Fundus camera: canon
Shooting center: optic_disc
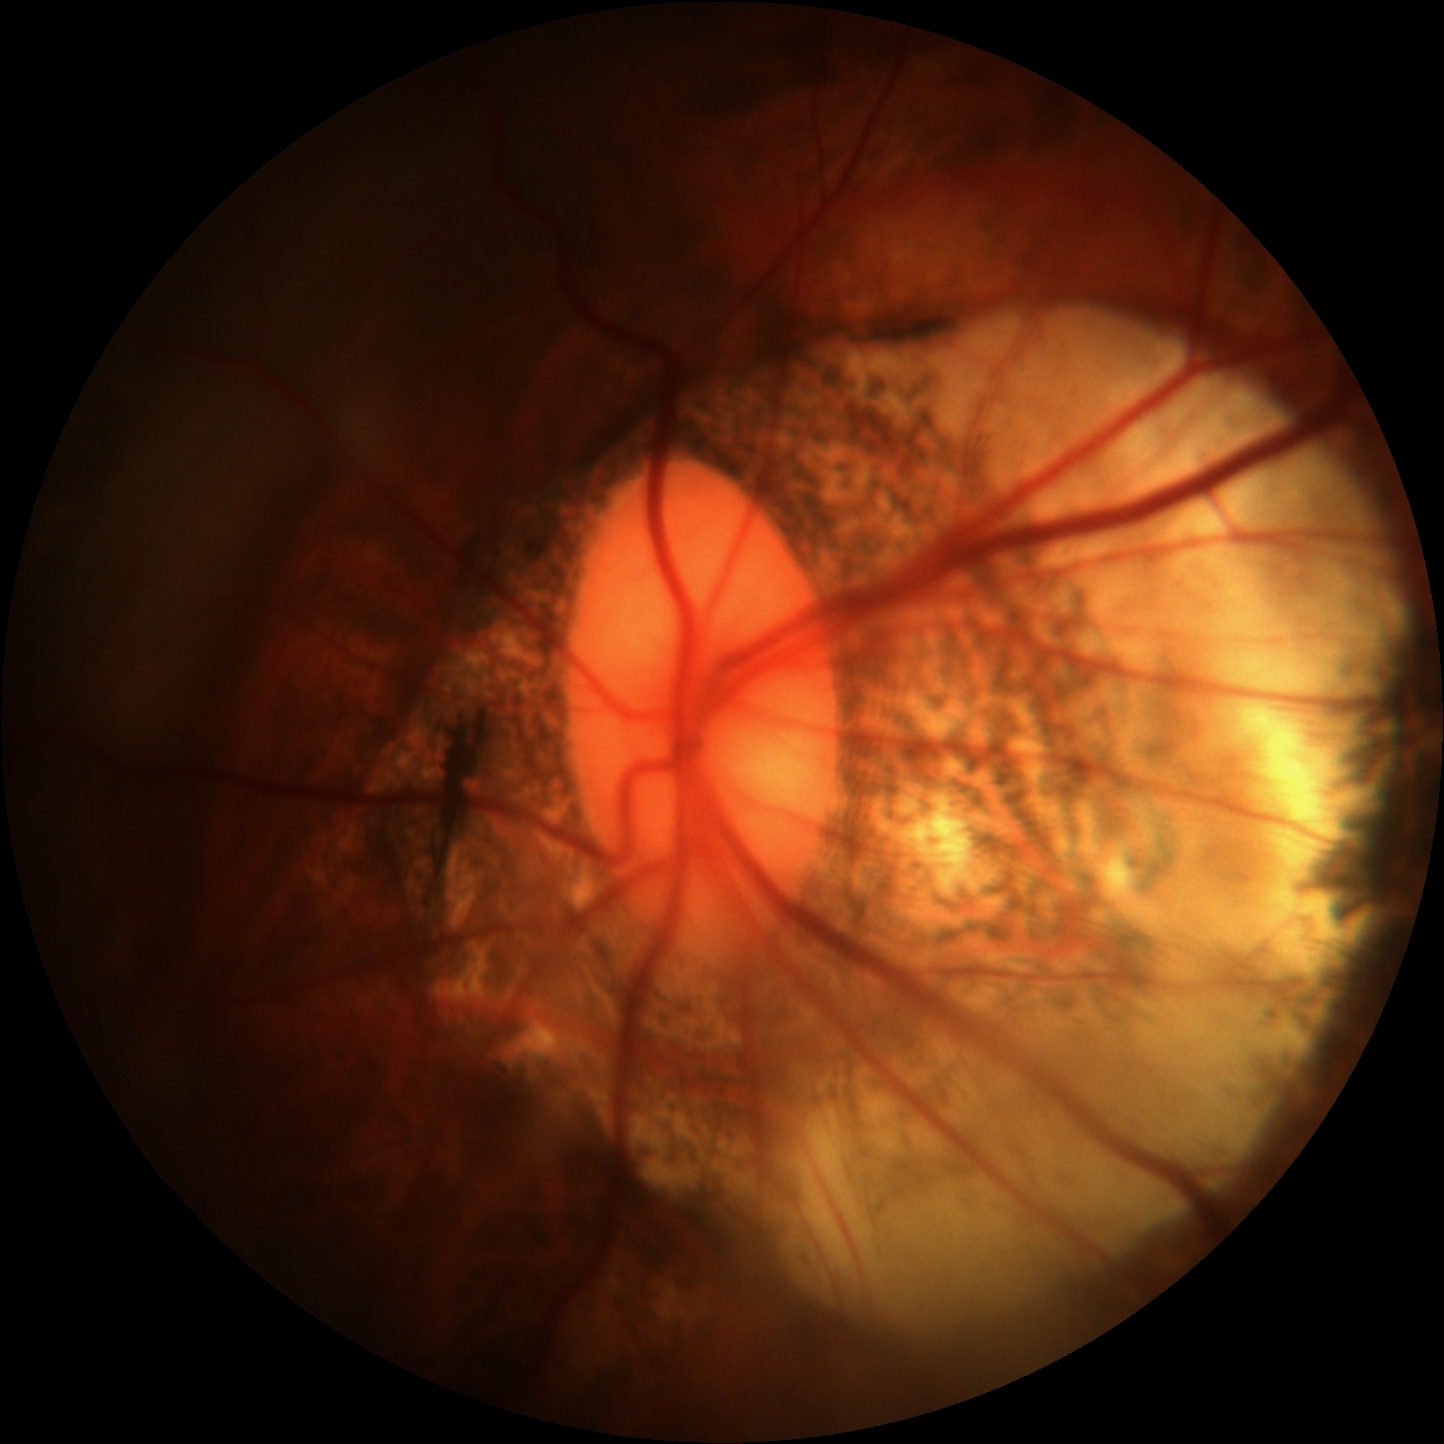
Pathologic myopia: yes
Patchy retinal atrophy: present
Retinal detachment: absent